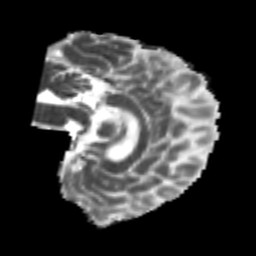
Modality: MD
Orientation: sagittal
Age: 26
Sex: male
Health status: healthy
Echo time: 0.074 s